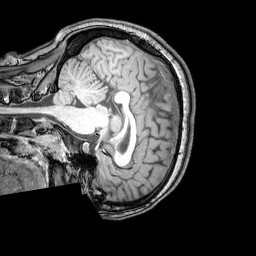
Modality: T1w
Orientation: sagittal
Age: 26
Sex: female
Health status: healthy
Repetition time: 0.081 s
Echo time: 0.037 s